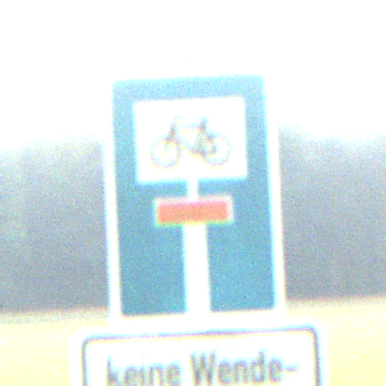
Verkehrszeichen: SackgasseRadverkehrDurchlaessig
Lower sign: HinweisGeaenderteVorfahrtVerkehrsfuehrungVerkehrsregelung3
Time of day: SunriseSunset
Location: Outdoor (Nature)
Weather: PartlyCloudy
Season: NotSpecified
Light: Natural